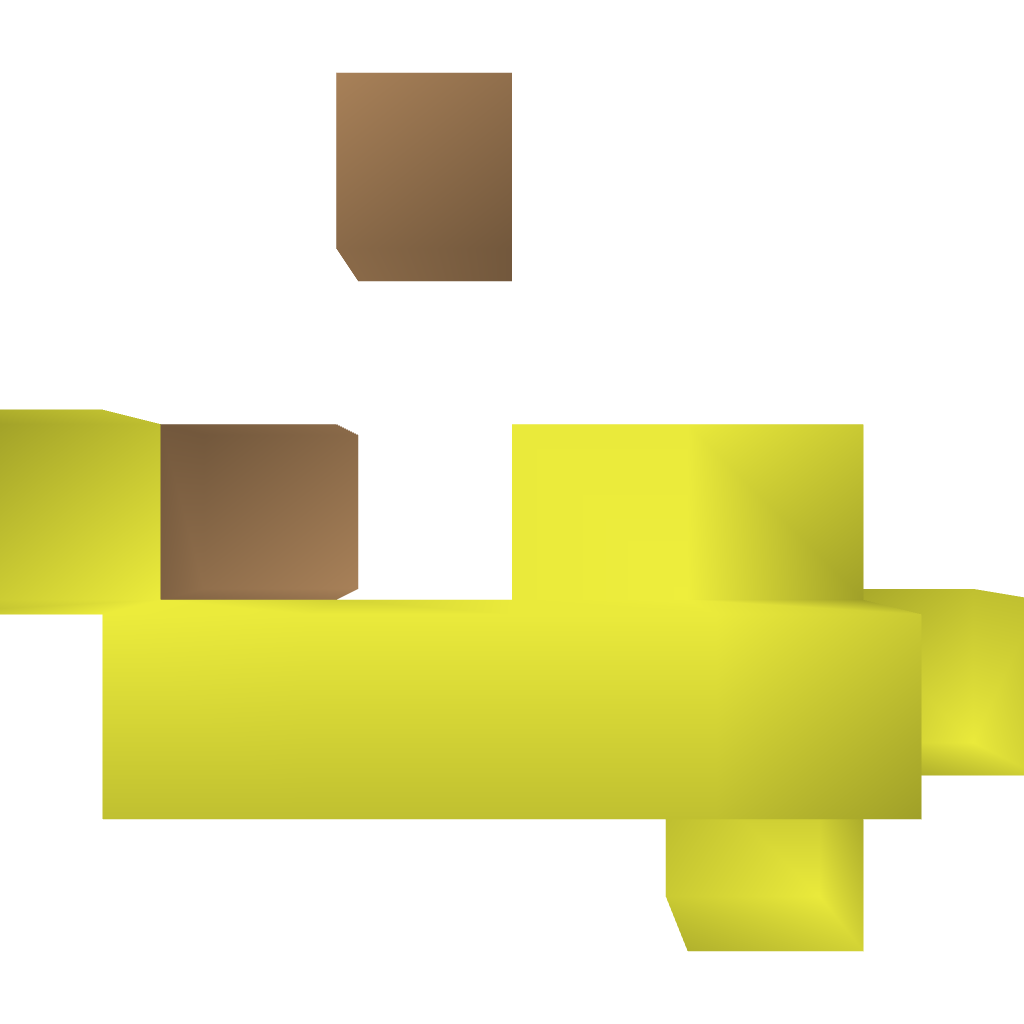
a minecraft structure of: Shop (Dispenser) bad low quality